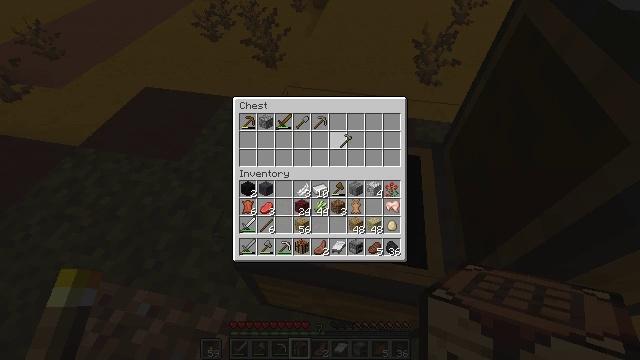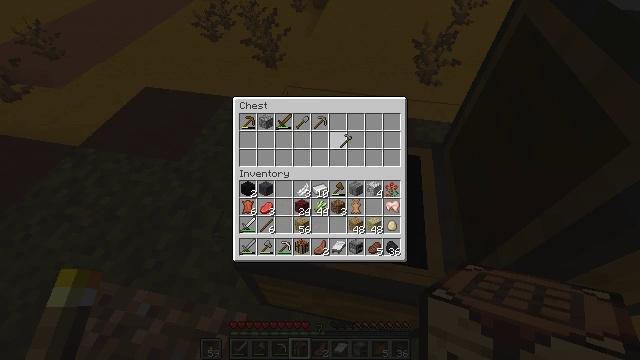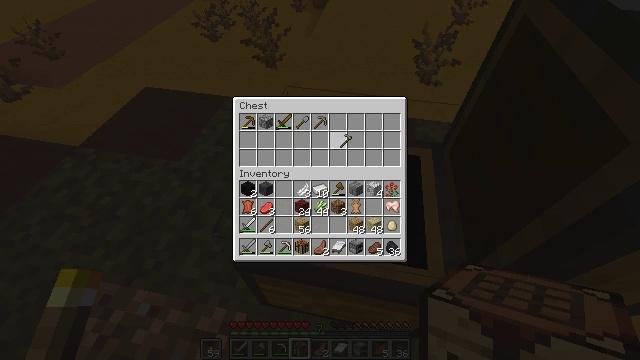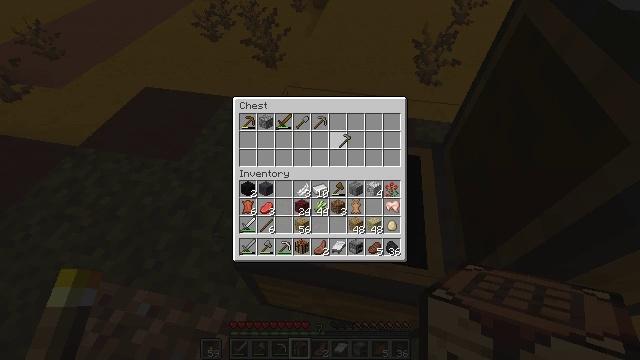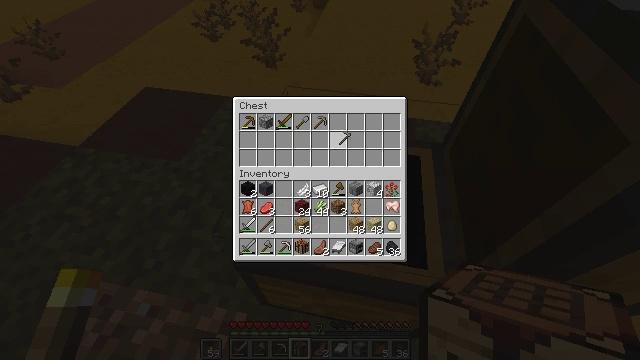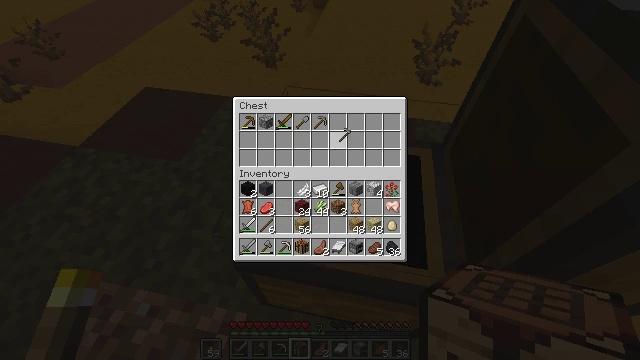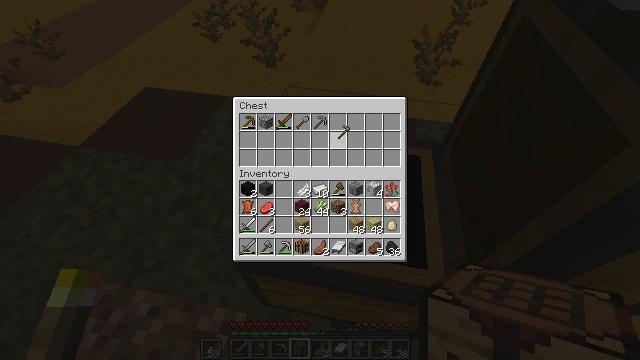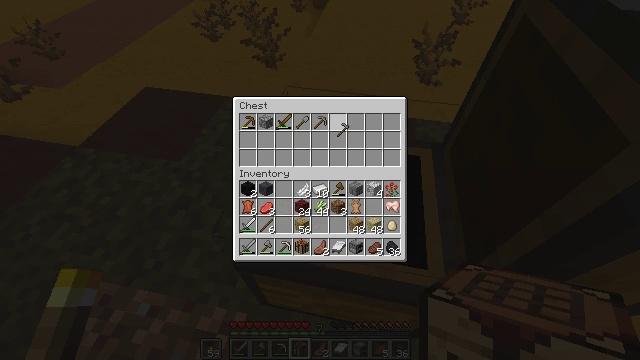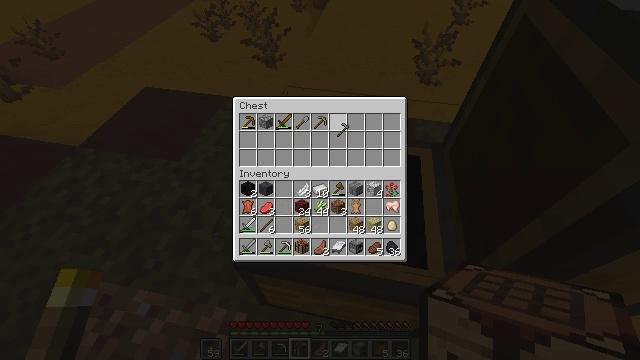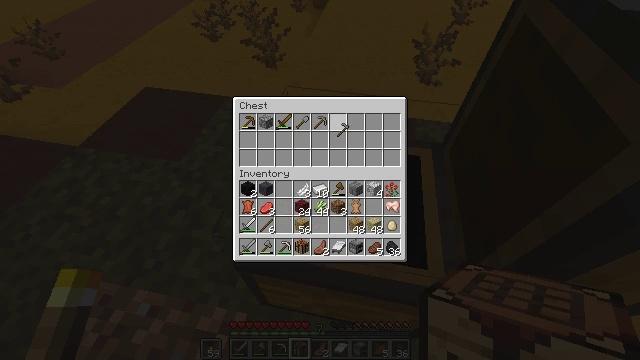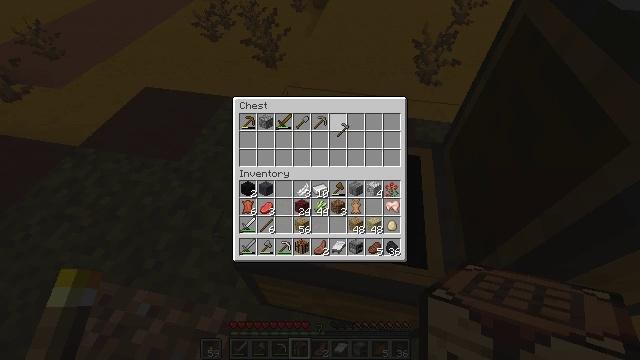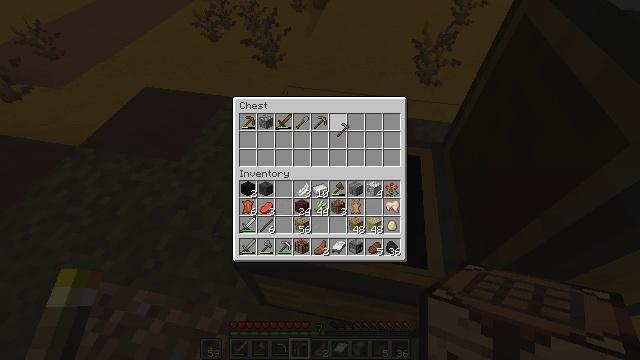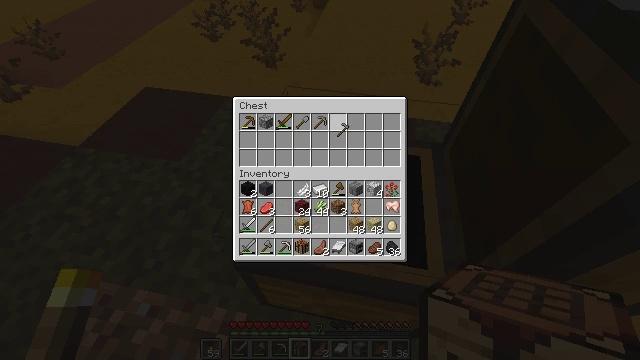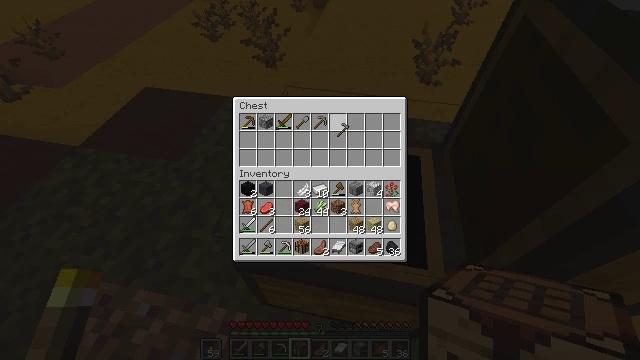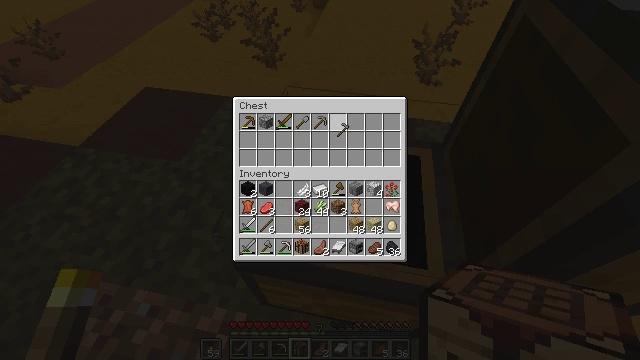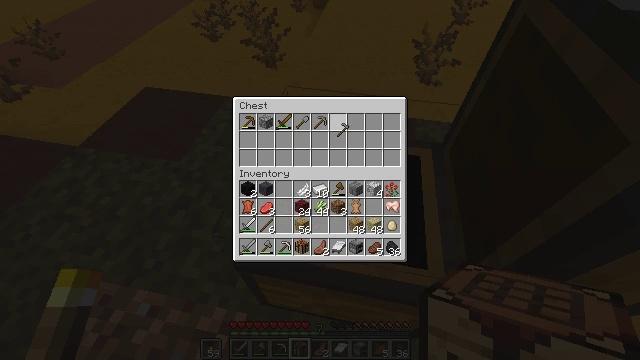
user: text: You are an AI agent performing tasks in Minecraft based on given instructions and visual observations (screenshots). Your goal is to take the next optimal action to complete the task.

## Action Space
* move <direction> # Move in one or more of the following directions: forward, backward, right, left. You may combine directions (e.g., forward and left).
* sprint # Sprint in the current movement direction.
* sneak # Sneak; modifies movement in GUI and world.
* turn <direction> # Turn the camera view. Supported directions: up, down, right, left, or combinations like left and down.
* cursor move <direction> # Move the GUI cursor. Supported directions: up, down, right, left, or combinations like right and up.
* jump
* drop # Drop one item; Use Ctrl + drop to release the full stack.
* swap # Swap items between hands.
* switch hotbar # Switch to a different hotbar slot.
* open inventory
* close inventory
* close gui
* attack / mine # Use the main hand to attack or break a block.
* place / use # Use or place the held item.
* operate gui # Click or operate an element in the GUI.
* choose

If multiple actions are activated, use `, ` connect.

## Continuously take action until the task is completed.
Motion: motion action
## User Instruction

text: Use a pickaxe to mine brown terracotta.
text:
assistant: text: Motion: no_op
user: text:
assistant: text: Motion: no_op
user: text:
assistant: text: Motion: no_op
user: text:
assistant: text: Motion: no_op
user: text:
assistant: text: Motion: no_op
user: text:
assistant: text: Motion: no_op
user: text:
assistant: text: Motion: no_op
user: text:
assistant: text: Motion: no_op
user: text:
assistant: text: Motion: no_op
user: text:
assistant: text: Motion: no_op
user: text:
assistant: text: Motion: no_op
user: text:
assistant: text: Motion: no_op
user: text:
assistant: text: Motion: no_op
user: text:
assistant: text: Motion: operate gui
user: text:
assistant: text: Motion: operate gui
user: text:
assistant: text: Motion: operate gui
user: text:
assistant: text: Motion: no_op
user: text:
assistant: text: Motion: no_op
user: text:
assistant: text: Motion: cursor move down
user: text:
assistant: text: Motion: cursor move right and down
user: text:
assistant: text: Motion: cursor move down
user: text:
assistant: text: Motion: cursor move down
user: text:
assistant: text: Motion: cursor move down
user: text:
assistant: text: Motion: cursor move down
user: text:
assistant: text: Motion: cursor move down
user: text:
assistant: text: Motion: cursor move down
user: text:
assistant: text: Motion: no_op
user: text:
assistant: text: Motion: no_op
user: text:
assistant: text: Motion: no_op
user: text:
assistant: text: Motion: no_op